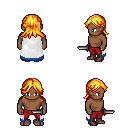
a pixel art fantasy rpg character, male body template, human, dark skin, white trimmed cape, red pants, light blonde loose hair, maroon shoes, dagger, four views (front, back, left, right), 2x2 character sprite sheet, small pixel art, hard edges, no anti-aliasing